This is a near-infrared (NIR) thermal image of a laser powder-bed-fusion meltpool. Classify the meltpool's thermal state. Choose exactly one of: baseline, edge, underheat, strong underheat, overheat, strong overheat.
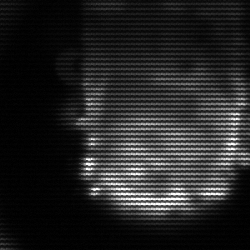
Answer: baseline